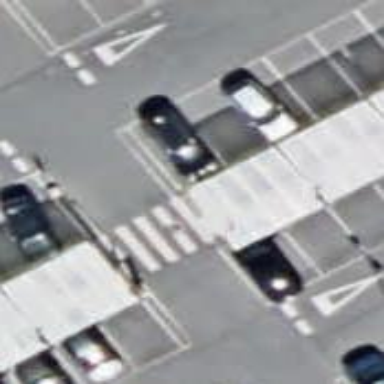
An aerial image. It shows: Uncontrolled footway crossing.